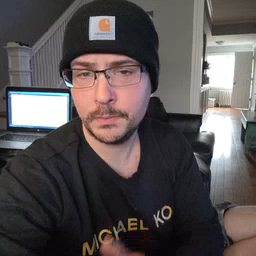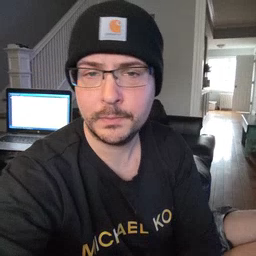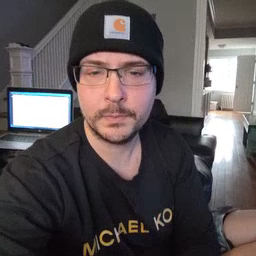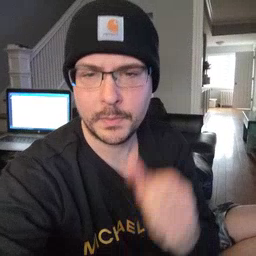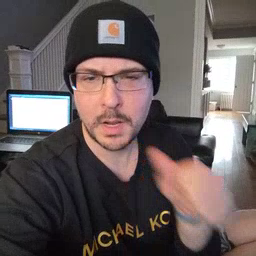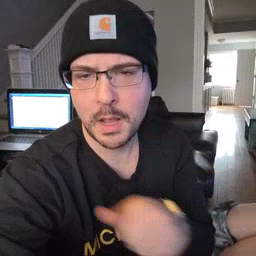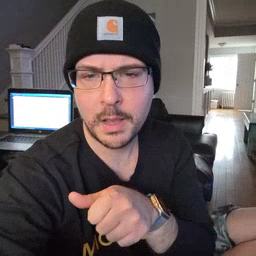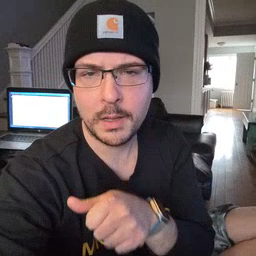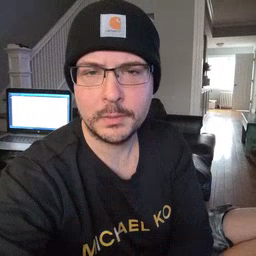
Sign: hide